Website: apple
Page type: payment
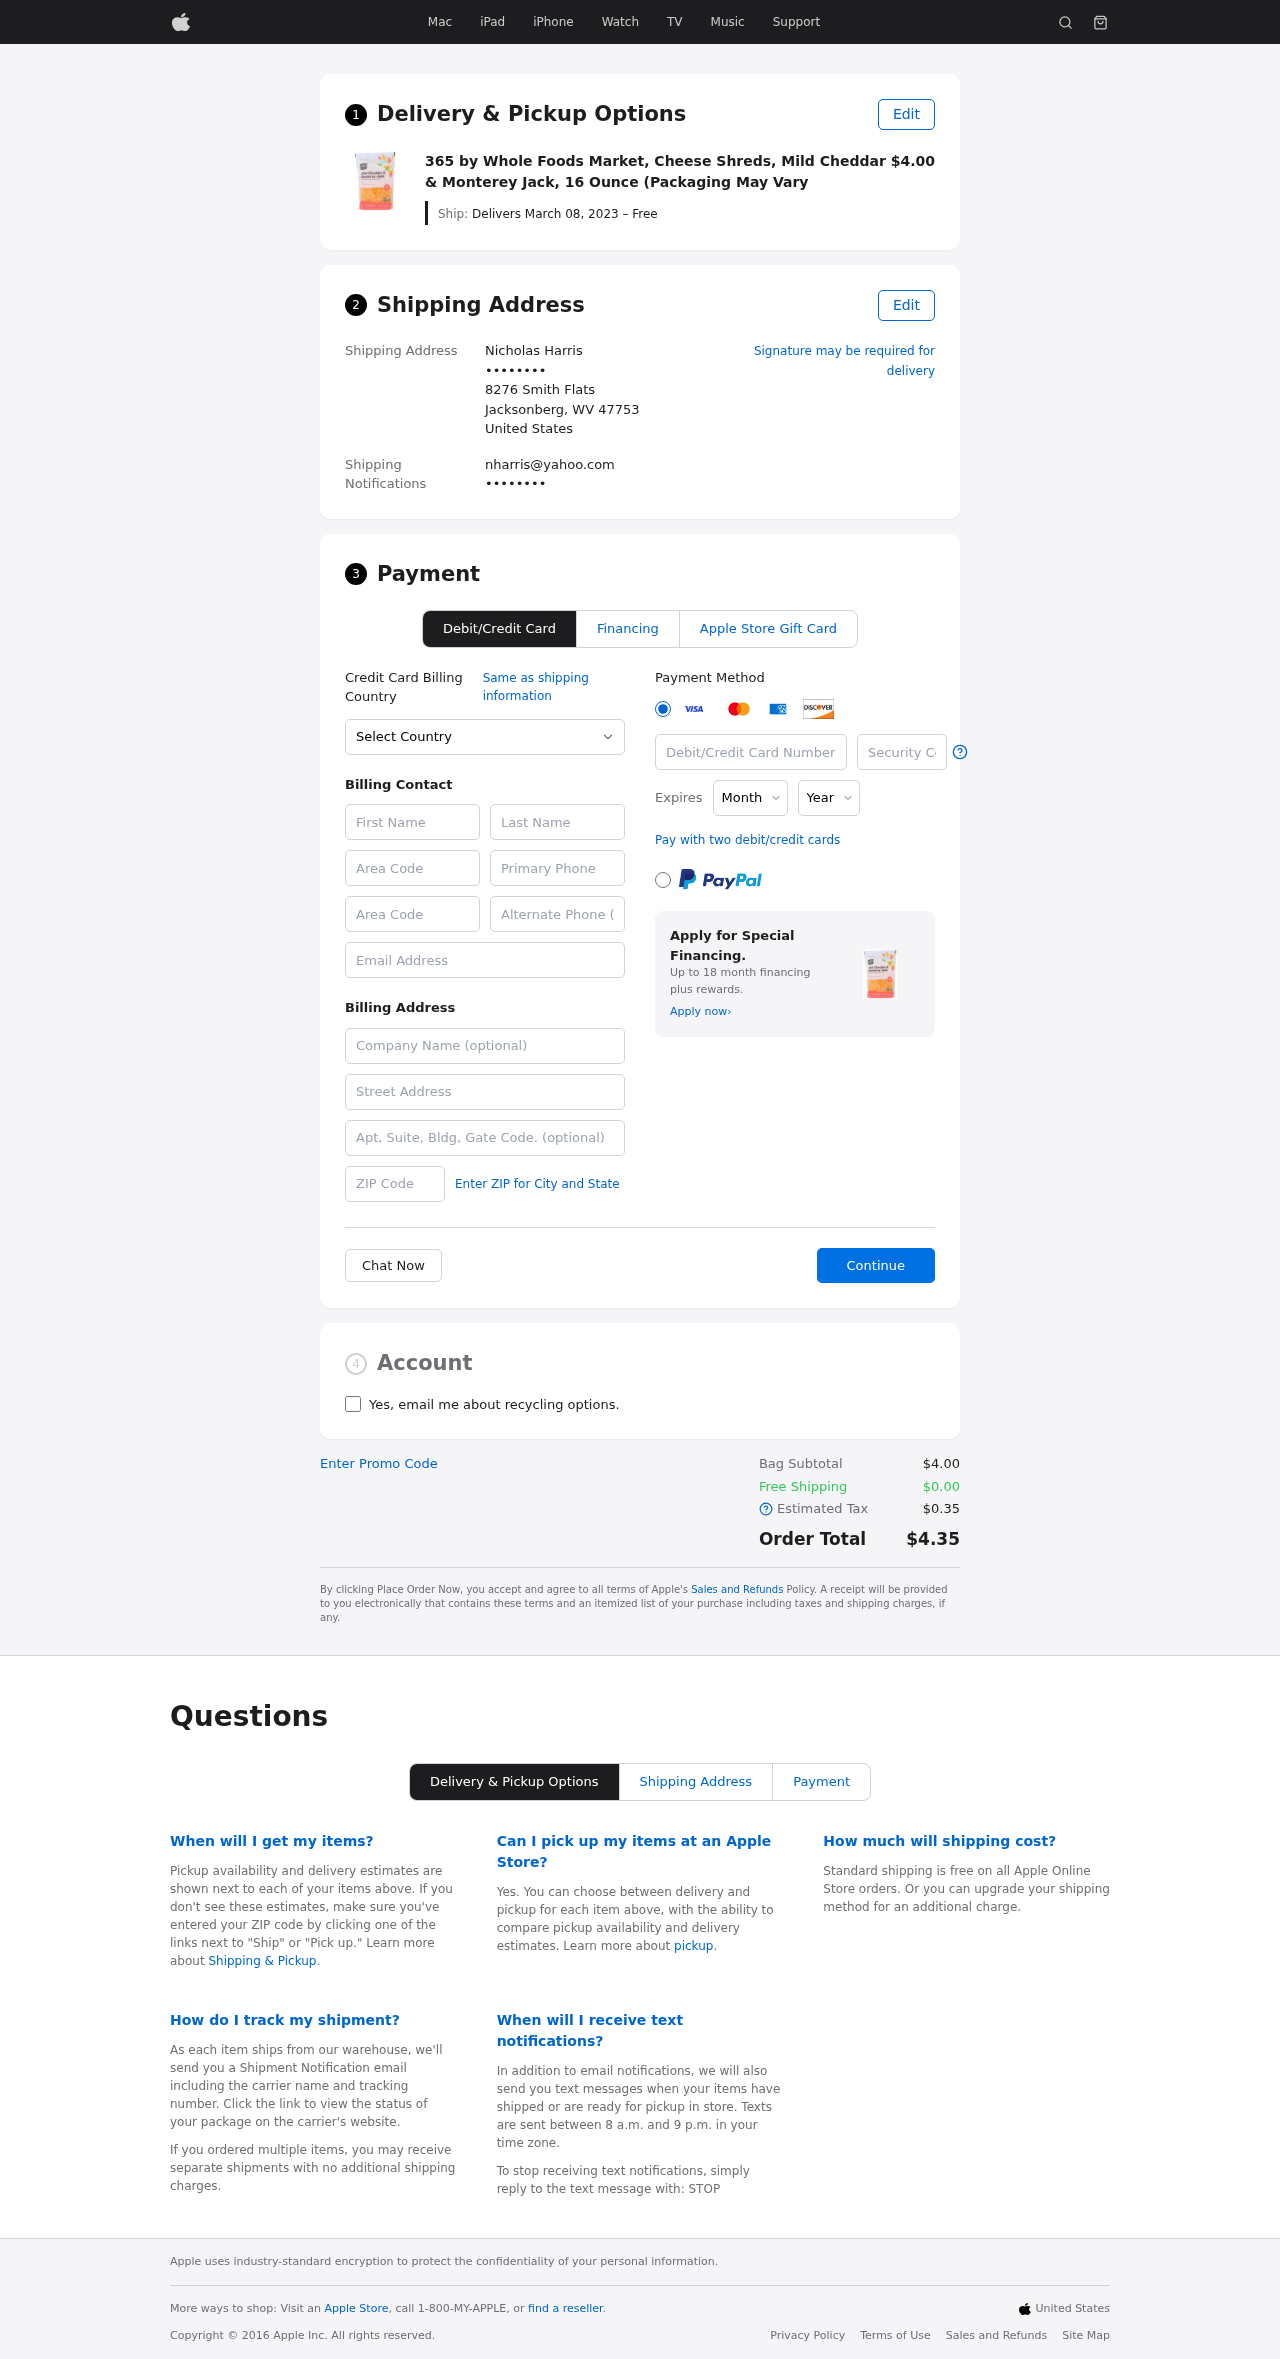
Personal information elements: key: PII_CARD_CVV
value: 3457
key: PII_CARD_EXPIRY_MONTH
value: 11
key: PII_CARD_EXPIRY_YEAR
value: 30
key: PII_CARD_NUMBER
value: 3770 4535 6043 257
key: PII_CITY_STATE_ZIP
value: Jacksonberg, WV 47753
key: PII_COMPANY
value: Kane LLC
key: PII_COUNTRY
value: United States
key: PII_EMAIL
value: nharris@yahoo.com
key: PII_EMAIL2
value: nharris@yahoo.com
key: PII_FIRSTNAME
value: Nicholas
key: PII_FULLNAME
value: Nicholas Harris
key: PII_LASTNAME
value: Harris
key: PII_PHONE3
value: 9243922058
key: PII_PHONE_ALT
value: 4179361772
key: PII_PHONE_ALT_AREA
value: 417
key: PII_PHONE_AREA
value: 924
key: PII_POSTCODE2
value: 50517
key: PII_SECURITY_CODE
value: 34287
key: PII_STREET
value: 8276 Smith Flats
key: PII_STREET2
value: Suite 626
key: PII_PHONE
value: ••••••••
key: PII_PHONE2
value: ••••••••
Product elements: key: PRODUCT1_NAME
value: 365 by Whole Foods Market, Cheese Shreds, Mild Cheddar & Monterey Jack, 16 Ounce (Packaging May Vary
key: PRODUCT1_PRICE
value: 4
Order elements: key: ORDER_DELIVERY_DATE
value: Delivers March 08, 2023 – Free
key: ORDER_SUBTOTAL
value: $4.00
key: ORDER_SHIPPING_COST
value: $0.00
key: ORDER_TAX
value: $0.35
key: ORDER_TOTAL
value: $4.35